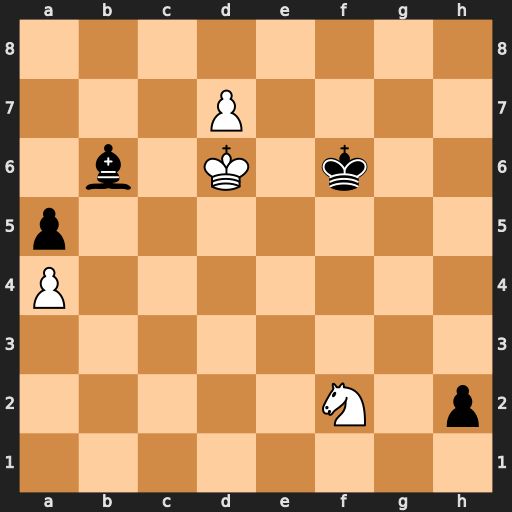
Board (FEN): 8/3P4/1b1K1k2/p7/P7/8/5N1p/8
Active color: w
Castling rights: -
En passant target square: -
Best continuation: Ng4+ Kg5 Nxh2